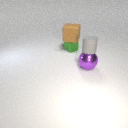
large purple metal sphere in front of small green metal cube